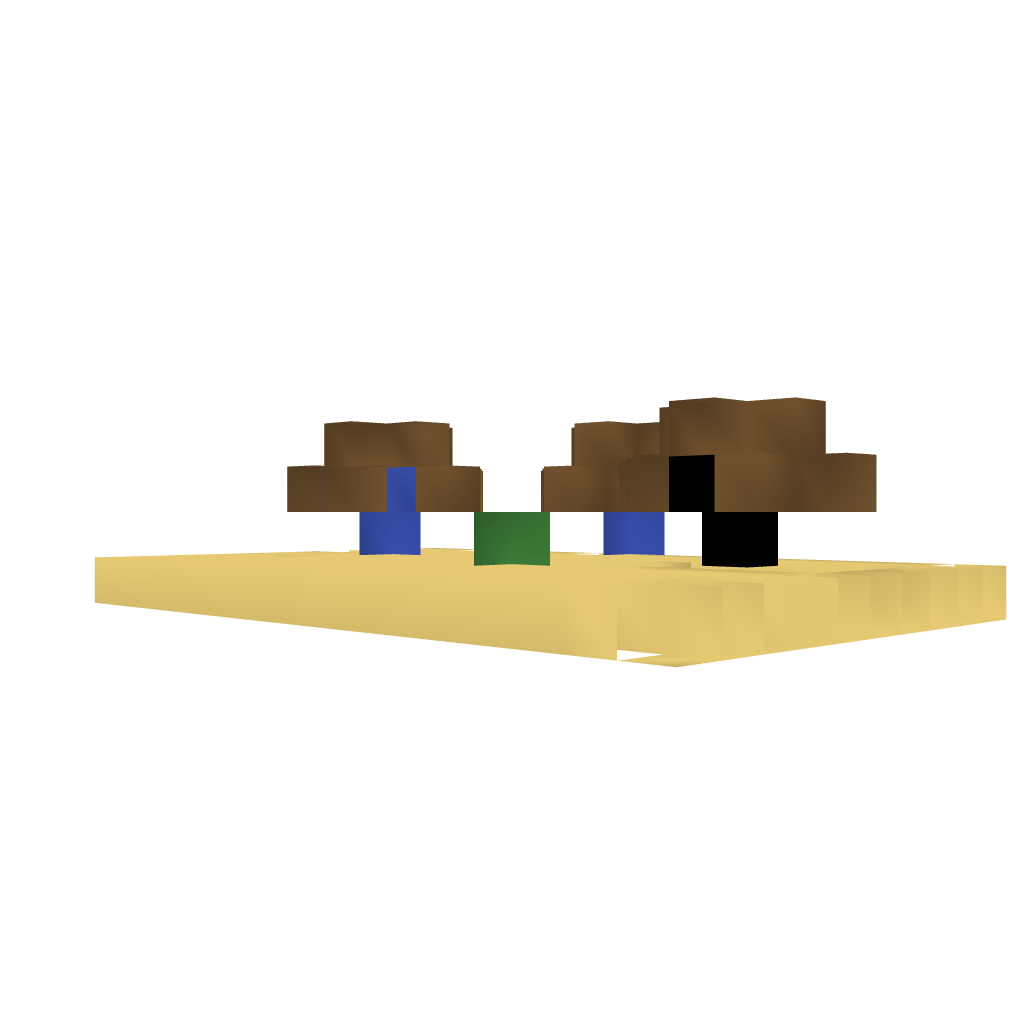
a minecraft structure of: Infinate Music Machine bad low quality